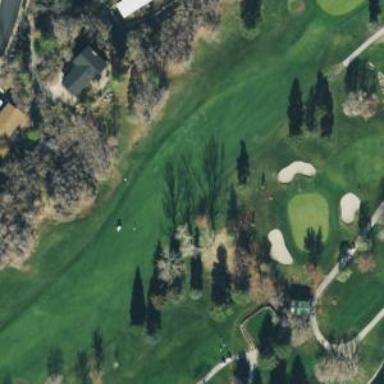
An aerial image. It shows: Golf hole.